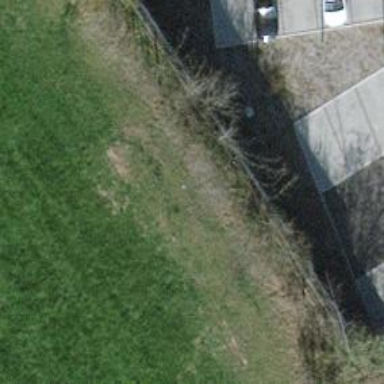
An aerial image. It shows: Retaining wall.